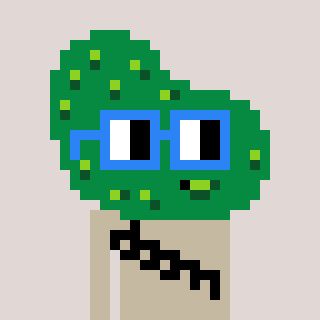
a pixel art character with square blue glasses, a pickle-shaped head and a bege-colored body on a warm background